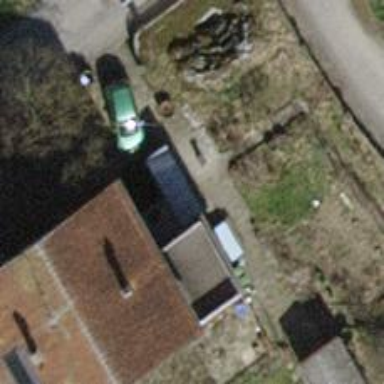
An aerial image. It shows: Building with tile roof.